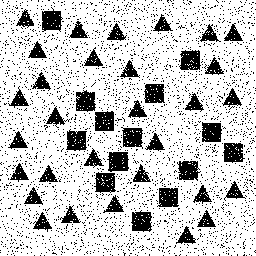
Squares: 14
Triangles: 30
Stars: 0
Total shapes: 44